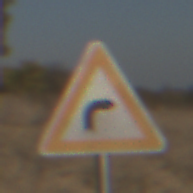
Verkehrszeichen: KurveRechts
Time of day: MorningAfternoon
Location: Outdoor (Nature)
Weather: PartlyCloudy
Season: NotSpecified
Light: Natural